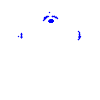
Particle: electron